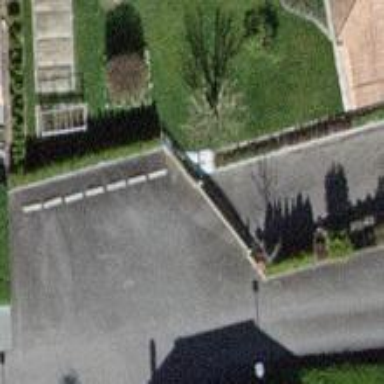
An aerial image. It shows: Gate.